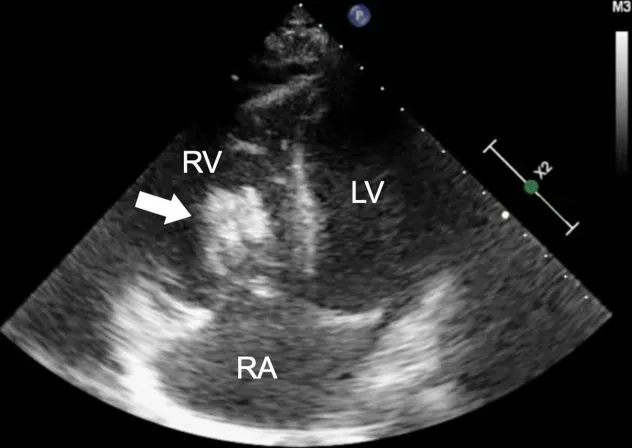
Transthoracic echocardiography on readmission showing right ventricular dilatation and a mobile mass attached to the tricuspid valve (arrow). RV: right ventricle, LV: left ventricle, RA: right atrium.
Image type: radiology (ultrasound)